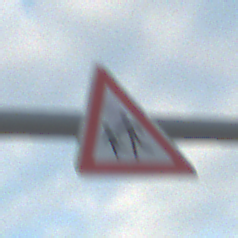
Verkehrszeichen: KinderRechts
Umgebung: Outdoor, RoadRail
Tageszeit: SunriseSunset
Wetter: PartlyCloudy
Licht: Natural
Jahreszeit: NotSpecified
Kontrast: MediumContrast